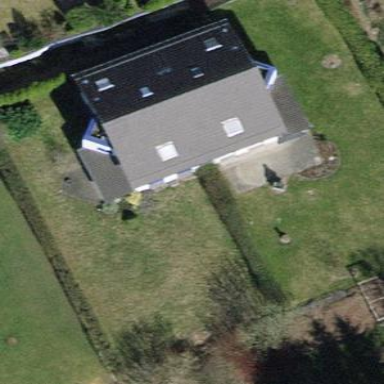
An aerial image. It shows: House with tiled roof.